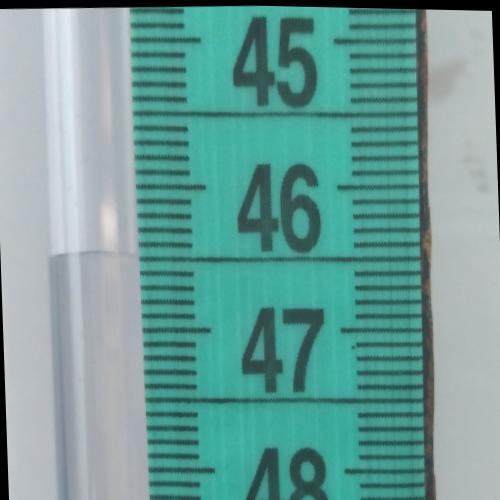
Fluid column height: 46.5 cm